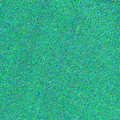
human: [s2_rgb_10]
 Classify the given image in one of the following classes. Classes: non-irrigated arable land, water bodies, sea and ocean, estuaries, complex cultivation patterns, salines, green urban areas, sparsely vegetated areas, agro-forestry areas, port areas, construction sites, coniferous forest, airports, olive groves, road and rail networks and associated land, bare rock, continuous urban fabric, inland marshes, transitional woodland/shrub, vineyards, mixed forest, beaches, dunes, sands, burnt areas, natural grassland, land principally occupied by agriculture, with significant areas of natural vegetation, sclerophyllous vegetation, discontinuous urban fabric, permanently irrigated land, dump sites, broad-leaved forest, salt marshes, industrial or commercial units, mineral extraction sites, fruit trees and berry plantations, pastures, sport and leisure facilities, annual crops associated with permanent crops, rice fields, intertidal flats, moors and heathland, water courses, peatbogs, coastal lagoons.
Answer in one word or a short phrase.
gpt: sea and ocean